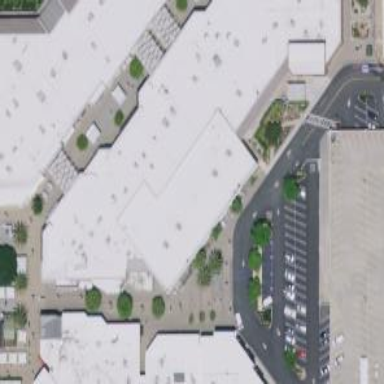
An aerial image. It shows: Commercial building of retail type.